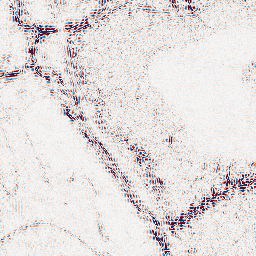
Category: wavelet
Decomposition family: wavelet_dwt
Decomposition parameters: wavelet: db8
level: 2
Upsampling method: lanczos
Upsampling parameters: scale: 4
Upsampling scale: 4